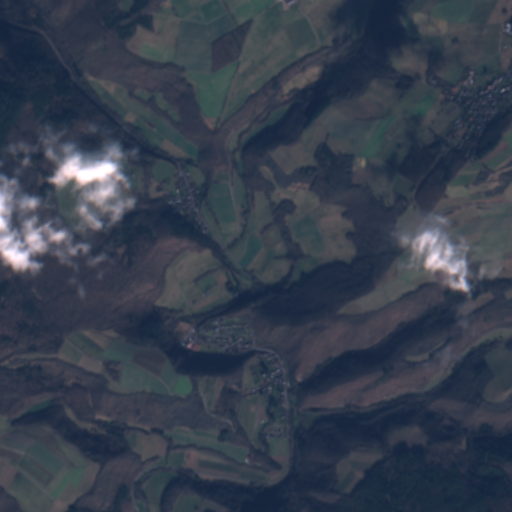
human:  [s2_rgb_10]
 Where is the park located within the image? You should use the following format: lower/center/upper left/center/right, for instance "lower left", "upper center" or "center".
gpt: The park is located in the lower center of the image.
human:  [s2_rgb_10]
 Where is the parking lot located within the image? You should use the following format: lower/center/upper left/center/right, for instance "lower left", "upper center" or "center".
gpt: The parking lot is located in the center of the image.
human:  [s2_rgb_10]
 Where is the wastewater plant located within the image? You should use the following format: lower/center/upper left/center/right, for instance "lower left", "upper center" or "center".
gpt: The wastewater plant is located in the lower center of the image.
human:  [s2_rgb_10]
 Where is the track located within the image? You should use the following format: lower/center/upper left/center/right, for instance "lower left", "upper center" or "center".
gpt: There is no track in the image.